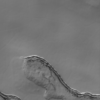
Label: not_dusty